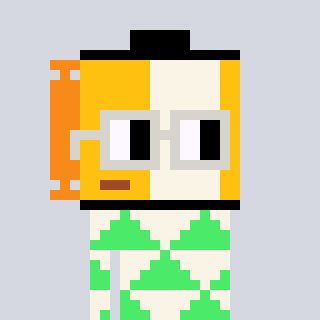
a pixel art character with square light gray glasses, a film roll-shaped head and a teal-colored body on a cool background